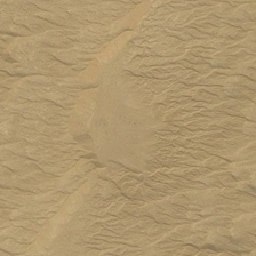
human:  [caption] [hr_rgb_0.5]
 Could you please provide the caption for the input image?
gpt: a gap that divides the desert.

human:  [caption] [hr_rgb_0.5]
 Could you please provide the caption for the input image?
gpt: A gap separating the desert.

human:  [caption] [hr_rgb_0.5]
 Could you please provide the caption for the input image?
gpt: Divide the desert desert.

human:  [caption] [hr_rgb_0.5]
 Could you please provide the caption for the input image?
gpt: Cracks in the desert

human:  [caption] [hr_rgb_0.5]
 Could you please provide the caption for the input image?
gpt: The gap that divides the desert.